Question: How could I tell VIM to higlight the '@throws' statement in a similar way to '@param' and '@return'?

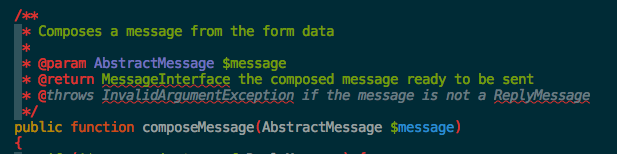
Answer: You can use the <URL> plugin to determine the syntax group of the '@throws' part.
Then, you can change the default association (say, it's 'phpThrows' and it is linked to 'Statement') by putting the following into your '~/.vimrc':
'''
:hi link phpThrows Comment
'''